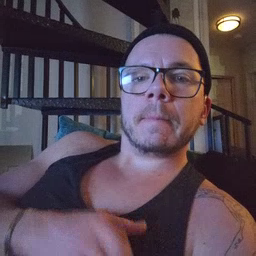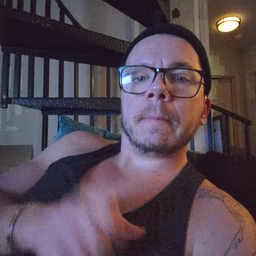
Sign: pizza